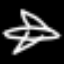
Label: airplane